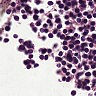
Metastatic tissue present: no